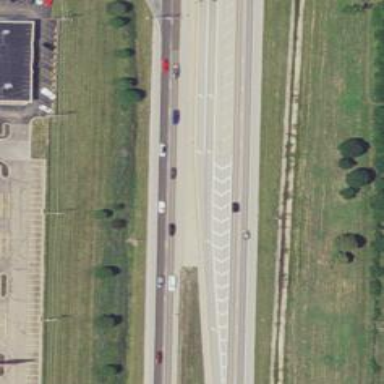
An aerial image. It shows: Road marking of gore chevron.